Interaction volume radius: 5 \u00c5
Interaction volume height: 45 \u00c5
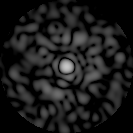
Disorder parameter: 0.8106